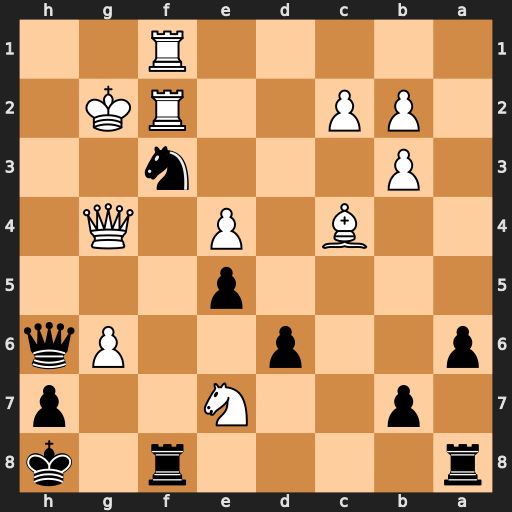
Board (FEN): r4r1k/1p2N2p/p2p2Pq/4p3/2B1P1Q1/1P3n2/1PP2RK1/5R2
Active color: b
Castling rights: -
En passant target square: -
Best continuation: Qh2#